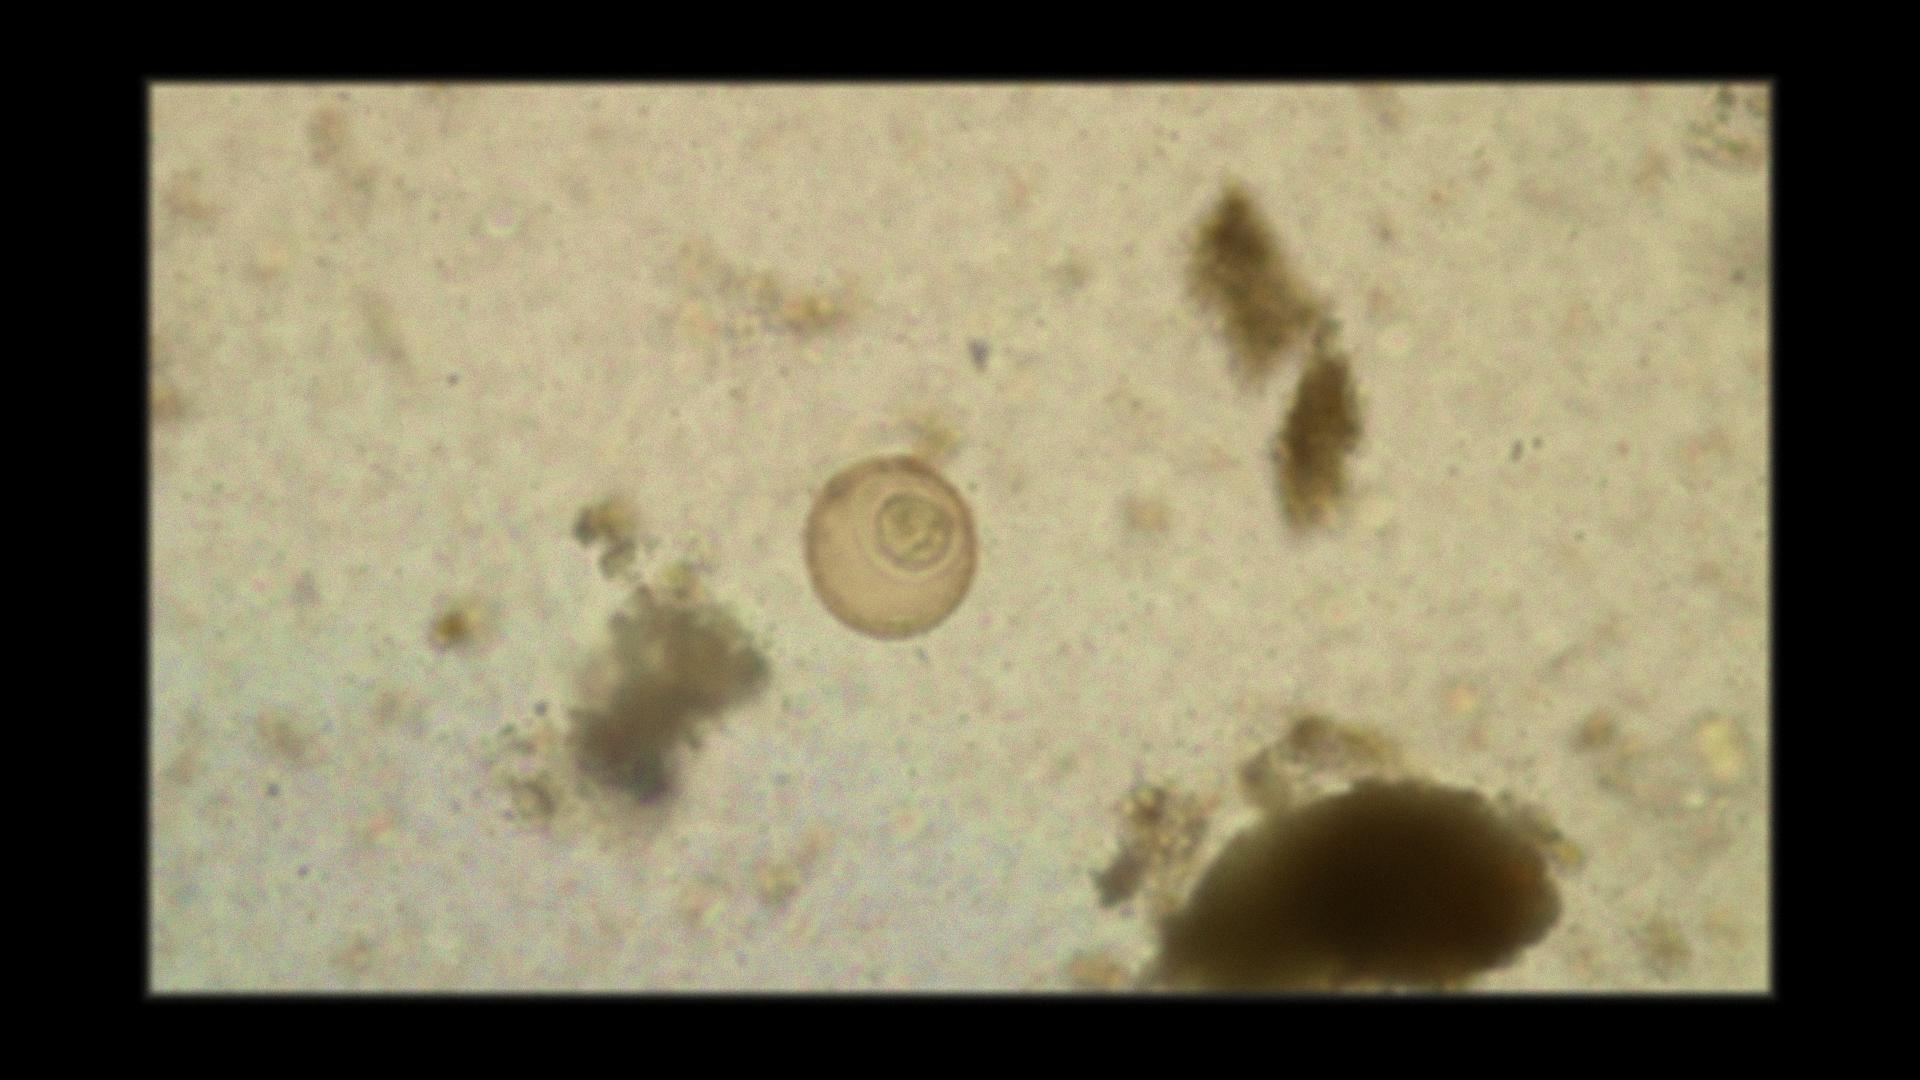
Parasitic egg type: Hymenolepis diminuta